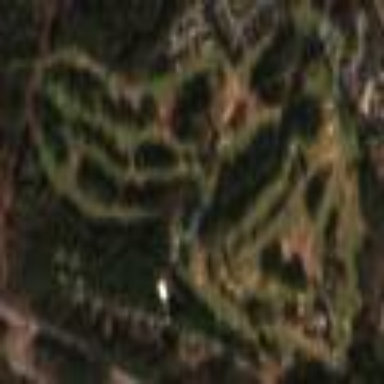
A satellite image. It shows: Golf course surrounded by greenery.